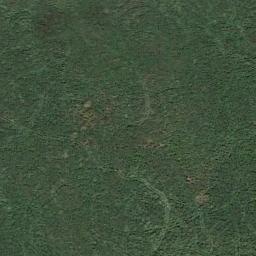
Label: meadow